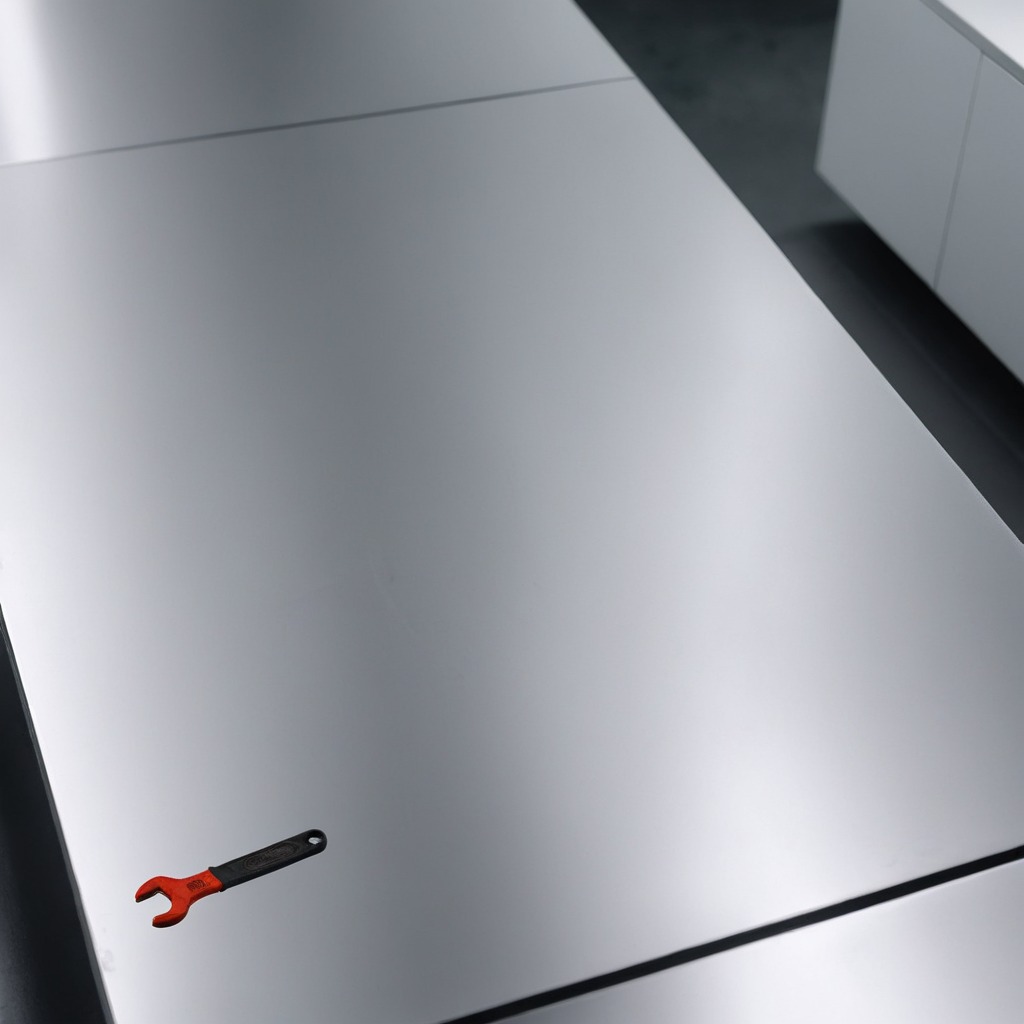
An wrench is lying on the stainless steel table in a high-end prototyping lab.